Aerial crown-view tile of a tropical tree (Barro Colorado Island, Panama), acquired 20240813:
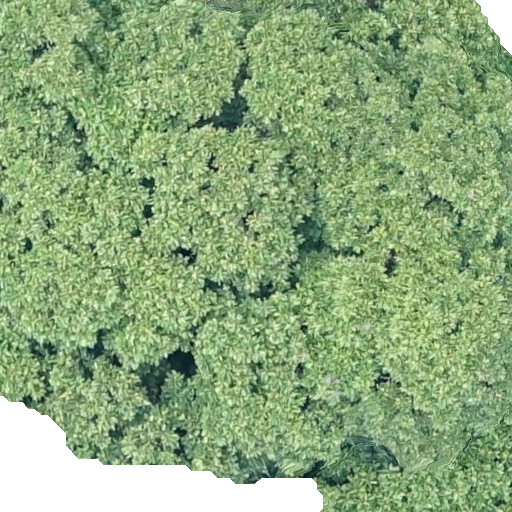
Species: Dipteryx oleifera
GBIF accepted scientific name: Dipteryx oleifera
Crown area: 581.124 m²